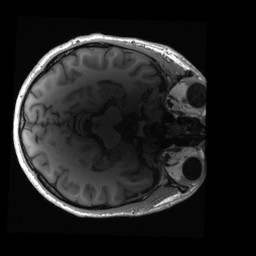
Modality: T1w
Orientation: axial
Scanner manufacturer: siemens
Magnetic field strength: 3 T
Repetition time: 2.3 s
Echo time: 0.00289 s